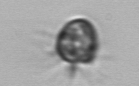
Label: Ciliophora